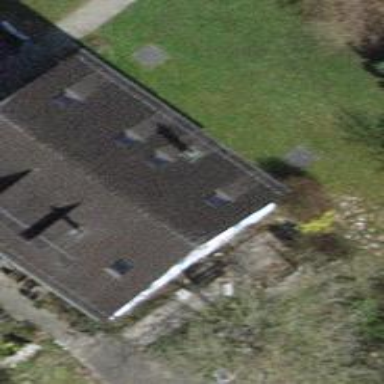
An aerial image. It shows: Semidetached house.